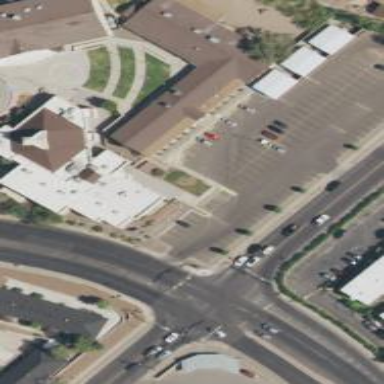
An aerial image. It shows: Building that serves as place of worship.